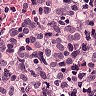
Metastatic tissue present: yes